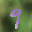
Label: 9